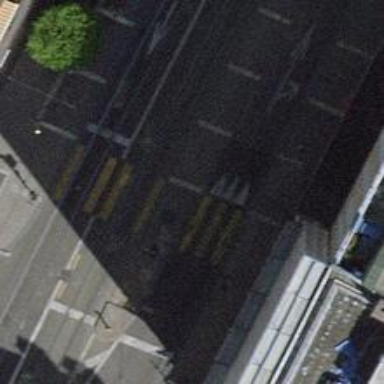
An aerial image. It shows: Crossing with traffic signals.